Interaction volume radius: 10 \u00c5
Interaction volume height: 30 \u00c5
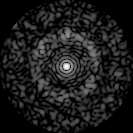
Disorder parameter: 0.7862